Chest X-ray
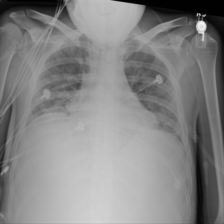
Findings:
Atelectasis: negative
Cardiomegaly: negative
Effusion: positive
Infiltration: positive
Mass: negative
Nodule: negative
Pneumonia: negative
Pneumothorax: negative
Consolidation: negative
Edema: negative
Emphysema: negative
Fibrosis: negative
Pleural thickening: negative
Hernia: negative